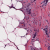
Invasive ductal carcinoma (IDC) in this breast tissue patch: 1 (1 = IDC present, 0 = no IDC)